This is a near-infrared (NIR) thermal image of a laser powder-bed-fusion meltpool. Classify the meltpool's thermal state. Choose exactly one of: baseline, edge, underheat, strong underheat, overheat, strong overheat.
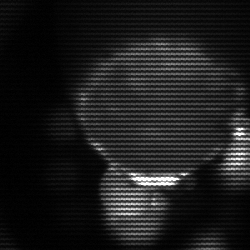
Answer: edge